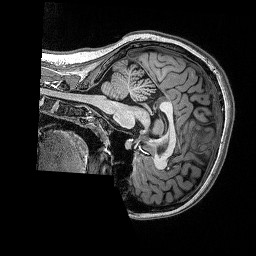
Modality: T1w
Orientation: sagittal